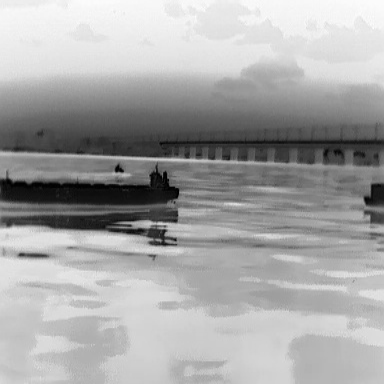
There is a liner in the infrared image.